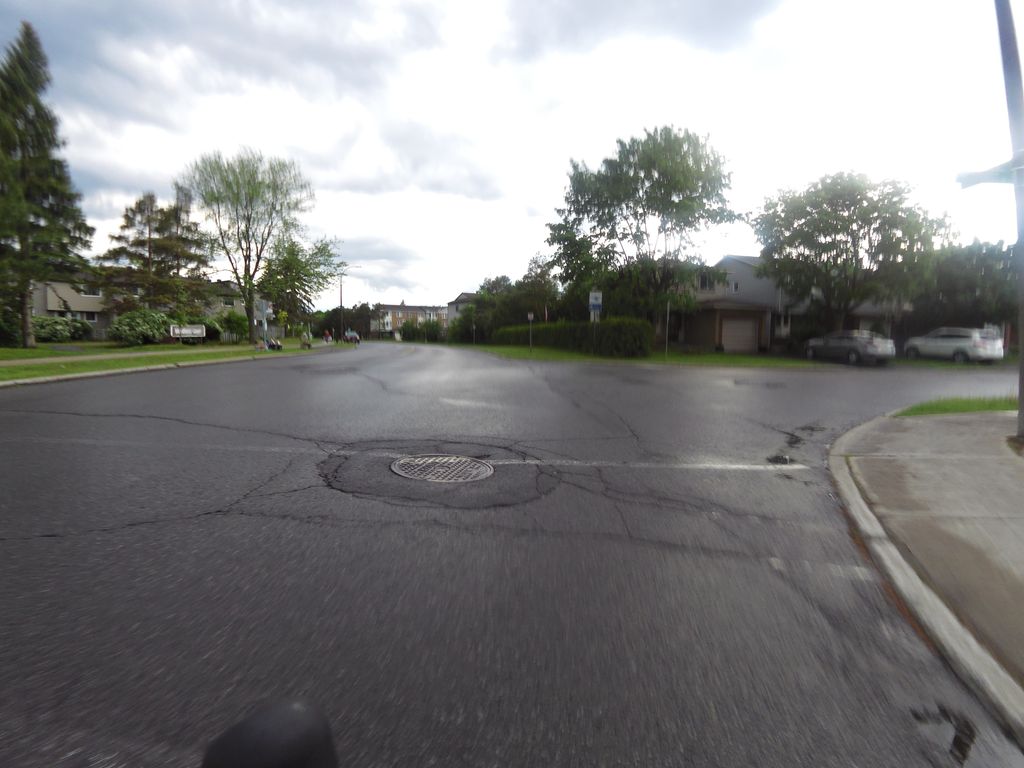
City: ottawa-gatineau